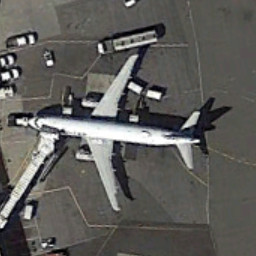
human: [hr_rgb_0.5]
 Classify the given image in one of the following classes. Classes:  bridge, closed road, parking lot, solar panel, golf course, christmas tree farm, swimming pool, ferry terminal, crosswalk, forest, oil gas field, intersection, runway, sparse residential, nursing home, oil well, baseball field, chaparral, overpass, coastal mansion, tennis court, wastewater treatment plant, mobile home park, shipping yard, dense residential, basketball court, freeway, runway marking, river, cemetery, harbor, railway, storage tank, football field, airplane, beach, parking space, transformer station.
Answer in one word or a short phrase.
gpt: airplane